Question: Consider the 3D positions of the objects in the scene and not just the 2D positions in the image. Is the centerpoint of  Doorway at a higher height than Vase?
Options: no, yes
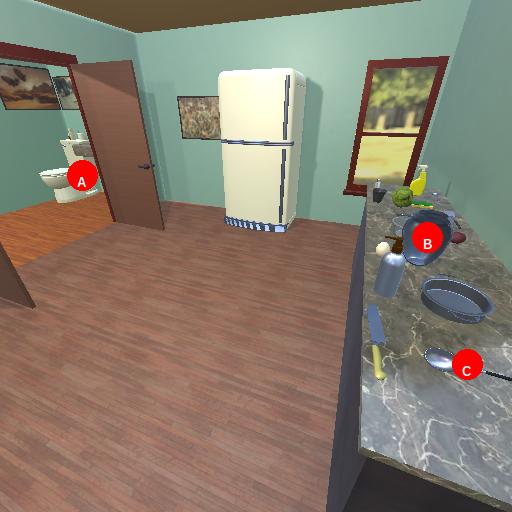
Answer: no